RGB frame:
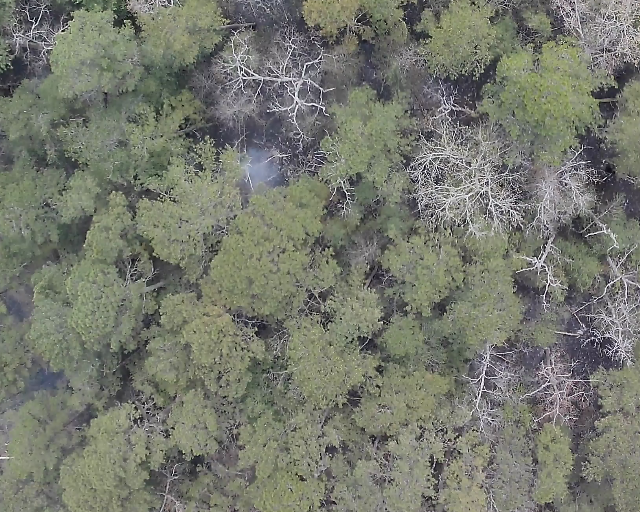
Thermal frame:
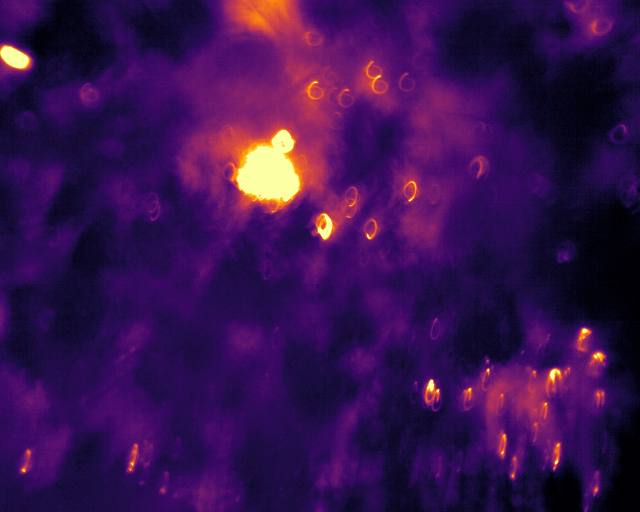
Captured: 2026-02-26 03:06:58
Pixels at or above 80 °C: 1083 (fraction of frame: 0.003305)